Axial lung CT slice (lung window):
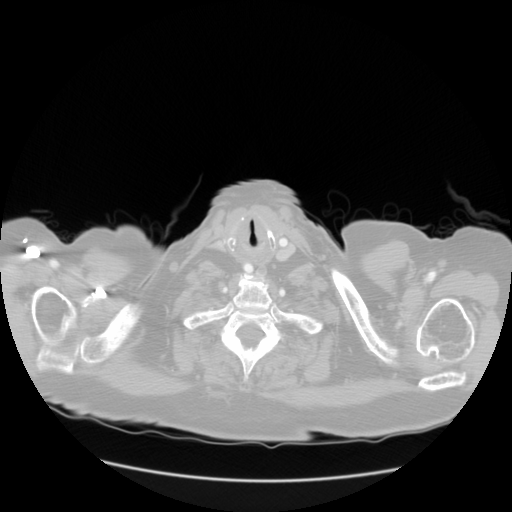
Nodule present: no